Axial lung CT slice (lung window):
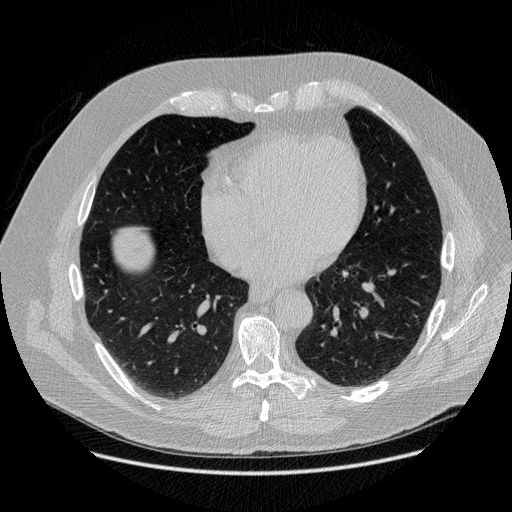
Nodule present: no